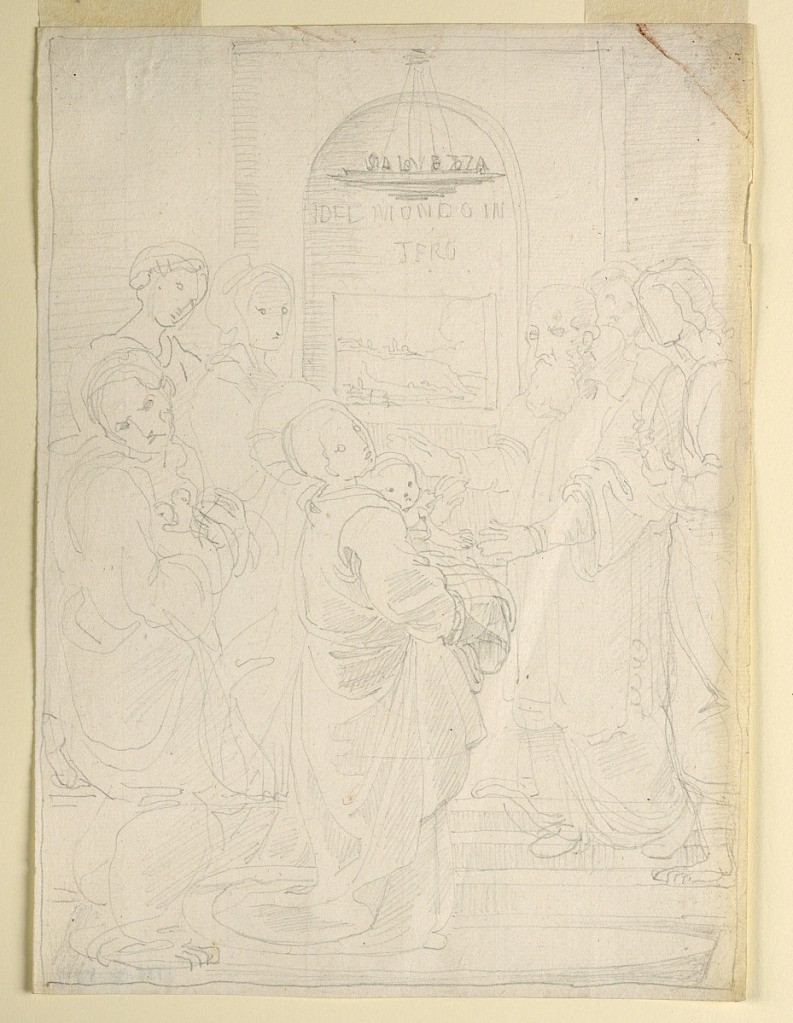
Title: The Presentation of the Child
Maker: Fortunato Duranti, Italian, 1787 - 1863
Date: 1820–1850
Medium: Graphite on paper
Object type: Drawing
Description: Simeon, and two companions, stands at right, on steps, extending his arms toward the Child brought by the Virgin. She is followed by Joseph with the two doves. Behind him are two women. In the center of the background is a niche with a rectangular opening through which a landscape is visible. Hanging from the ceiling a lamp bearing the letters: SALVEZZA as a cresting; DEL MONDO O IN / FERNO is written at the wall of the niche. Framing line.